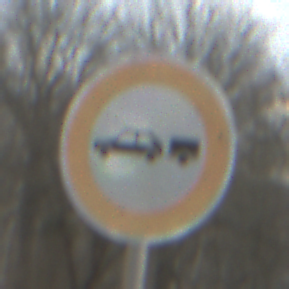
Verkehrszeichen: VerbotPersonenkraftwagenMitAnhaenger
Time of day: MorningAfternoon
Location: Outdoor (Nature)
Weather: PartlyCloudy
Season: Autumn
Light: Natural